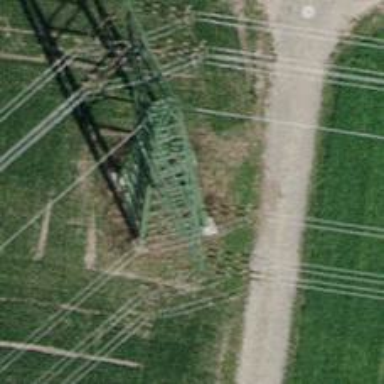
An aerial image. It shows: Power tower.